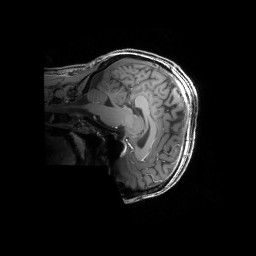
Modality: T1w
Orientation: sagittal
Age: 30
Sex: male
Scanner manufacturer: siemens
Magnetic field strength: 6.98 T
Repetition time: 2.37 s
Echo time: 0.00231 s